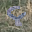
Label: 8